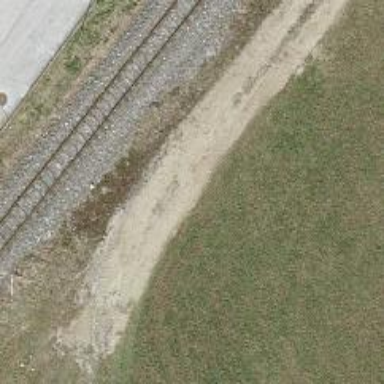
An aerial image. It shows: Track with grade2 tracktype.